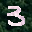
Label: 3